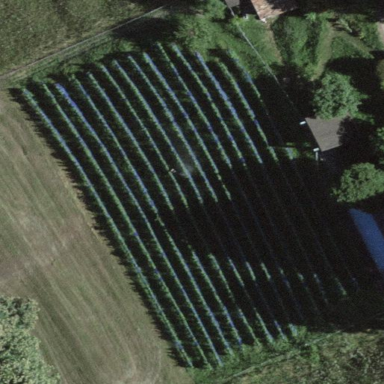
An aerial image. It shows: Farmland with grape crops.